Question: My storyboard and app looks like this, my initial rootViewController as a tabBarController.

I am using this PKRevealController to add a slider left menu bar
<URL>
I added the following code (taken from the answer on similar question I found on SO) to my appDelegate's didFinishLaunchingWithOptions method
'''
PKRevealController *revealController = (PKRevealController *)self.window.rootViewController;
UIViewController *leftViewController = [[GDmenuViewController alloc] init];
UIViewController *frontViewController = [[UIStoryboard storyboardWithName:@"Main" bundle:nil] instantiateViewControllerWithIdentifier:@"tabBarCtrl"];
[revealController setLeftViewController:leftViewController];
[revealController setFrontViewController:frontViewController];
'''
GDmenuViewController is the UITableViewController class I made for my UITableView menu to use on left
tabBarCtrl is the StoryBoardID for the tabBarController I set
Upon compilation I am getting the following error
'''
2014-03-16 18:18:06.659[3595:70b] -[UITabBarController setLeftViewController:]: unrecognized selector sent to instance 0xcf565a0
2014-03-16 18:18:06.662[3595:70b] *** Terminating app due to uncaught exception 'NSInvalidArgumentException', reason: '-[UITabBarController setLeftViewController:]: unrecognized selector sent to instance 0xcf565a0'
'''
--------Update-------------
I changed the code in app delegate to the following since my tabBarController was my initialVC
'''
UITabBarController *tabBarController = (UITabBarController *)self.window.rootViewController;
GDmenuViewController *leftViewController = [tabBarController.storyboard instantiateViewControllerWithIdentifier:@"leftMenu"];
PKRevealController *revealController = [PKRevealController revealControllerWithFrontViewController:tabBarController leftViewController:leftViewController];
self.window.rootViewController = revealController;
'''
Now I am not getting that error but still my menuViewController (TableView) isnt showing up.
I can run the app and even slide to see that the PKVC is working but instead of my tableView, it just shows up a gray blank View
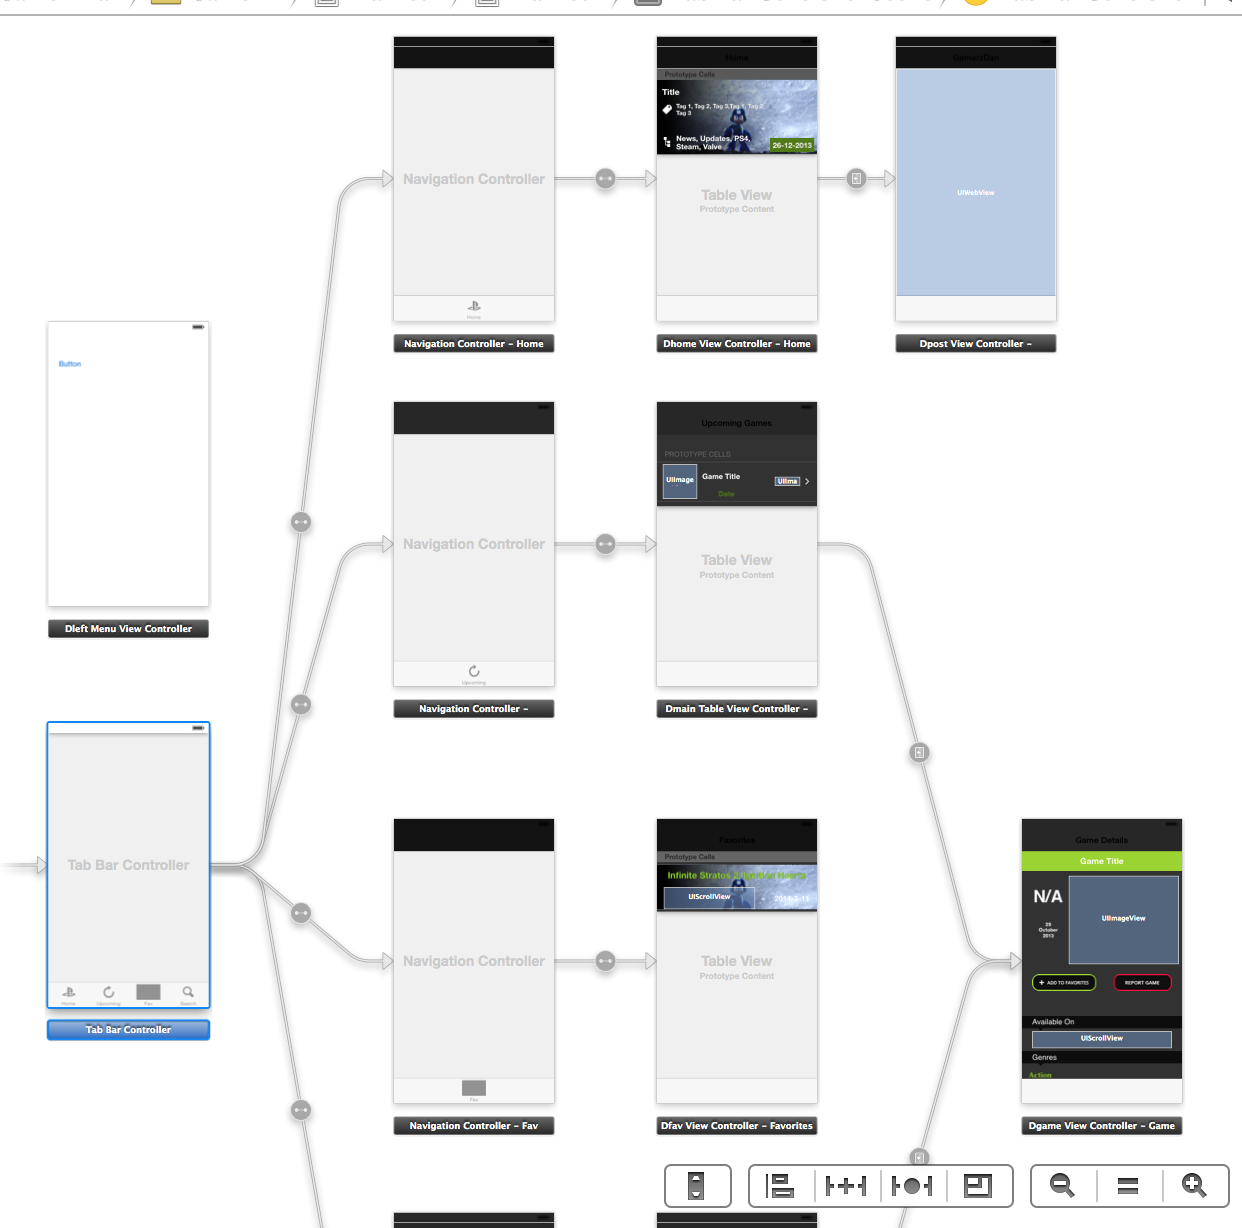
Answer: For anyone who comes up across similar problem, here is how I fixed and made it to work :
'''
UITabBarController *tabBarController = (UITabBarController *)self.window.rootViewController;
GDmenuViewController *leftViewController = [tabBarController.storyboard instantiateViewControllerWithIdentifier:@"leftMenu"];
PKRevealController *revealController = [PKRevealController revealControllerWithFrontViewController:tabBarController rightViewController:leftViewController];
self.window.rootViewController = revealController;
'''
my TabBarController is my rootViewController as well as the entry point
my leftMenu is the swipe menu TableViewController with a custom class GDmenuViewController
PS: If the swipe works but you dont see your swiped menuVC as expected (grey in my case), check every thing in identityInspector of your menuVC, most probably problem will be there.
In my case, my cells (static) were buggy, so I had to delete all cells and readd them.